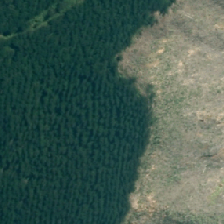
Land cover: harvested_forest